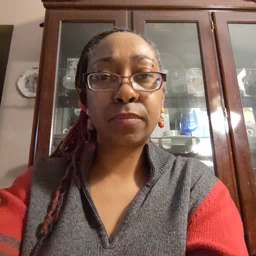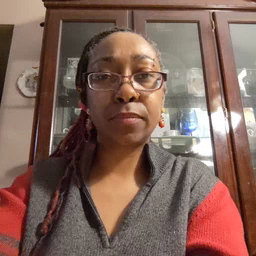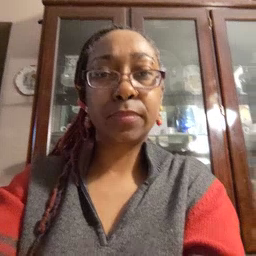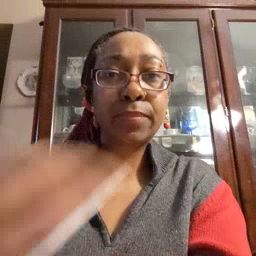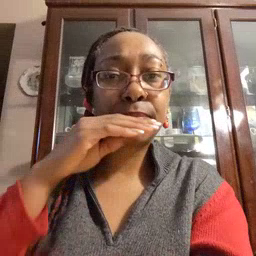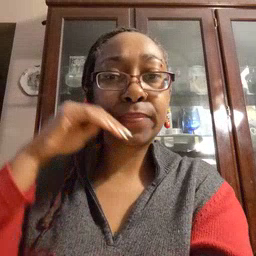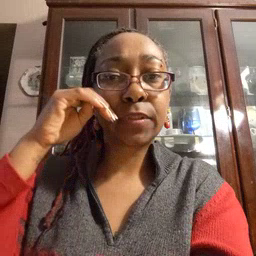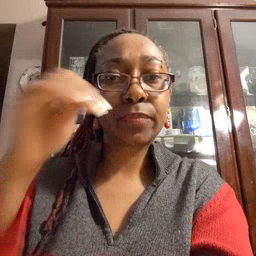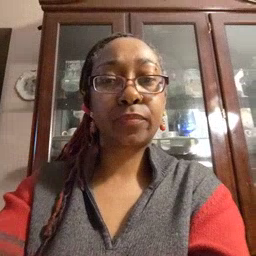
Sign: smile